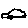
Label: car